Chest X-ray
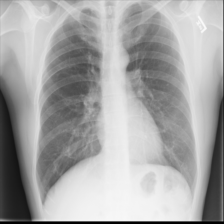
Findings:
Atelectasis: negative
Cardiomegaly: negative
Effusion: negative
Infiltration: negative
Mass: negative
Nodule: negative
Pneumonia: negative
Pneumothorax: negative
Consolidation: negative
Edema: negative
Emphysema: negative
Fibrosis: negative
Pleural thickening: negative
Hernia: negative